The trace is the raw vibration amplitude of a rotating bearing as a function of time. Diagnose the bearing from this image, choosing from: normal, inner_race, outer_race, ball.
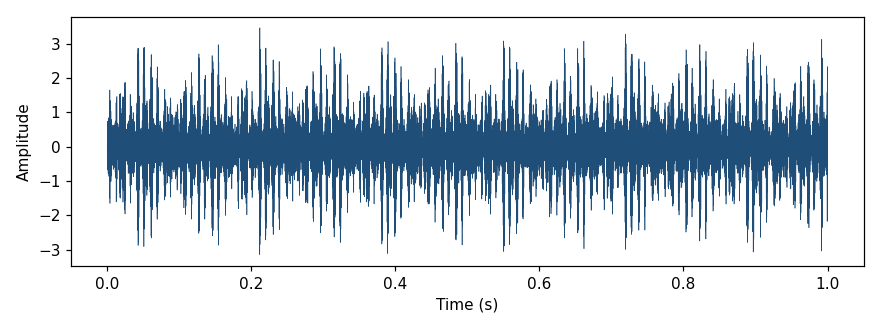
Answer: outer_race